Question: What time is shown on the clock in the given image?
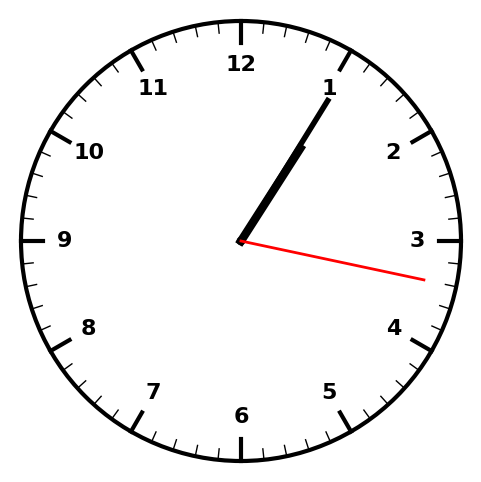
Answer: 01:05:17